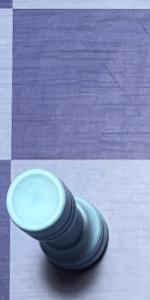
Label: Rook_White